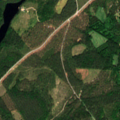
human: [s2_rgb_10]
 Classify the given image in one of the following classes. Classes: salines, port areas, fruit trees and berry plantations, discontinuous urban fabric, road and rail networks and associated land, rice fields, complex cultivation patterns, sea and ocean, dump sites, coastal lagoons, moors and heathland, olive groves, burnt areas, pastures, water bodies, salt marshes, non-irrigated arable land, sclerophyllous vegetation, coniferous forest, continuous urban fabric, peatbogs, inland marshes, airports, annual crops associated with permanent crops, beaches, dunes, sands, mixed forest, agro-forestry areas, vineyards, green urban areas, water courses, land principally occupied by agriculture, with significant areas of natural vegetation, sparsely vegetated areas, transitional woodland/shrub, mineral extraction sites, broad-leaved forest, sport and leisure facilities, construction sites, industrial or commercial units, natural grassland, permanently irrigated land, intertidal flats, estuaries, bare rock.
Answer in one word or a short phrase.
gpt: land principally occupied by agriculture, with significant areas of natural vegetation, coniferous forest, mixed forest